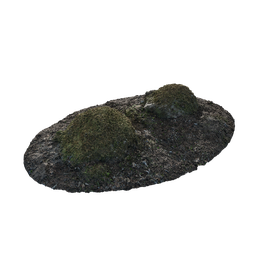
Label: nature